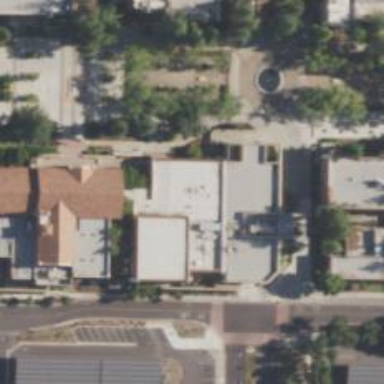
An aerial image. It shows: View of university building.